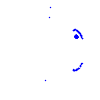
Particle: kaon